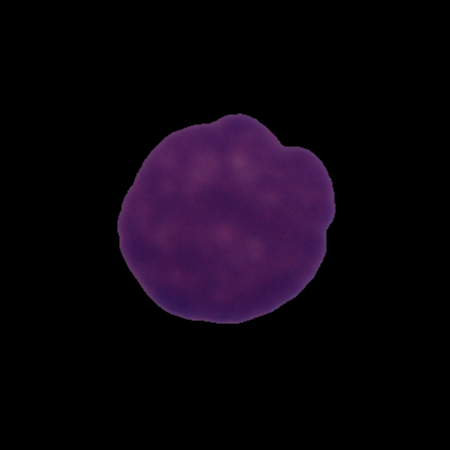
Label: cancer